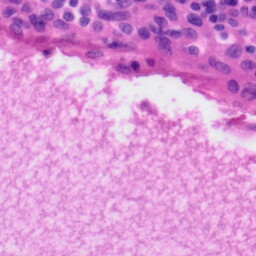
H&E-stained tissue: Tonsil